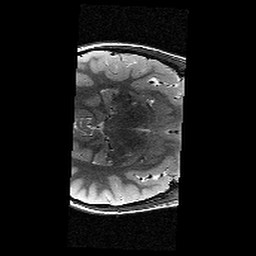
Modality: T2w
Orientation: axial
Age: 11
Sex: female
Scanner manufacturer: siemens
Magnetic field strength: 3 T
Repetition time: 9.23 s
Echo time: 0.067 s